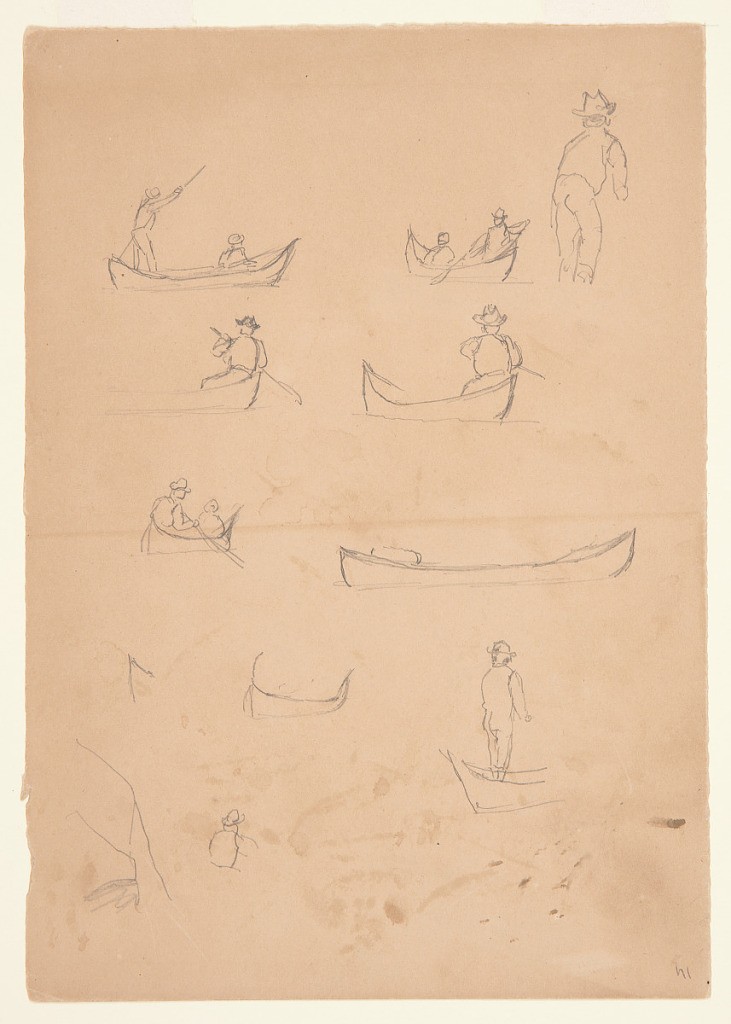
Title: Canoeing, Maine
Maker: Frederic Edwin Church, American, 1826–1900
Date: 1876–1881
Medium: Graphite on tan wove paper
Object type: Drawing
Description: Field sketches showing multiple views of canoes piloted on a river or lake in Maine and their riders. In the upper row, a canoe is shown in right profile at left, piloted by a standing figure and hosting another seated individual; at upper right, another canoe with two figures is viewed obliquely from the rear while a sketch of a standing boatman is beside it at right. Below these sketches, two canoes with a single figure are shown from the rear. At center, another canoe with two riders is shown obliquely at left, while a seemingly unmanned canoe is visible at right, in right profile. In the lower portion, four incomplete sketches of canoes and figures are included.